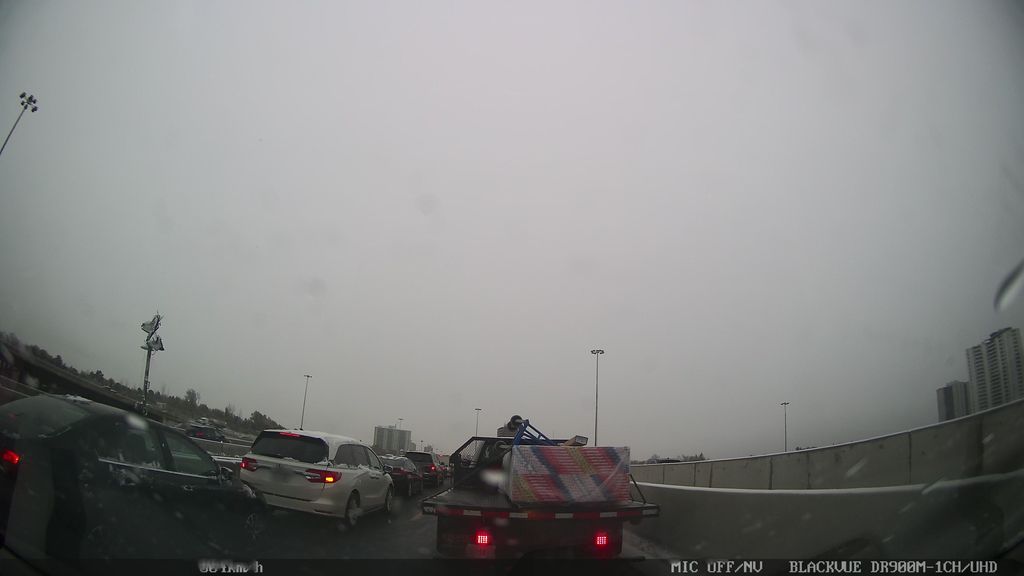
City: toronto